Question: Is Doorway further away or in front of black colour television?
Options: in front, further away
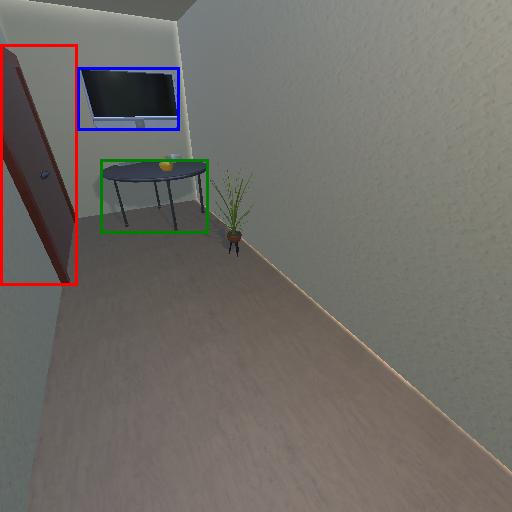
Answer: in front